【题型】解答题　【知识点】解析几何　【难度】medium
(2023·上海嘉定·一模) 抛物线$y^2=4x$上有一动点$P(s,t)$，$t>0$．过点$P$作抛物线的切线$l$，再过点$P$作直线$m$，使得$m\perp l$，直线$m$和抛物线的另一个交点为$Q$．\\[5pt]
(1)当$s=1$时，求切线$l$的直线方程；\\[5pt]
(2)当直线$l$与抛物线准线的交点在$x$轴上时，求三角形$OPQ$的面积（点$O$是坐标原点）；\\[5pt]
(3)求出线段$|PQ|$关于$s$的表达式，并求$|PQ|$的最小值；
【解答】
% 答案部分
【答案】(1)切线方程为：$y=x+1$

(2)$S_{\triangle OPQ}=12$

(3)详见解析

% 知识点部分
【知识点】求在曲线上一点处的切线方程（斜率）、抛物线中的三角形或四边形面积问题

% 分析部分
【分析】（1）利用求导解决点在抛物线上的切线问题；

（2）利用第一问的计算结果，得到直线$m$的方程，求出线段$|PQ|$的长，和$O$到直线$m$的距离，计算面积即可；

（3）利用求导得到直线$l$的方程，从而得到直线$m$的方程，求出点$Q$的坐标，联立得到$|PQ|$的表达式，再根据求导研究表达式的增减性，从而得到$|PQ|$的最小值.

% 详解部分
【详解】(1）当$s=1$时，点$P(1,2)$，又因为点$P$在抛物线上，
由于点在第一象限，则$y=2x^{\frac{1}{2}}$，
求导$y'=x^{-\frac{1}{2}}$，代入$P(1,2)$，则$k=y'=1$
所以过点$P$的切线方程为：$y=x+1$；

（2）当直线$l$与抛物线准线的交点在$x$轴上时，
则直线$l$过点$(-1,0)$，由于（1）的切线方程过点$(-1,0)$，
则此时切线方程为$y=x+1$，又因为$m\perp l$，
则$m$的方程为：$y=-x+3$.

联立$\begin{cases} y=-x+3 \\ y^2=4x \end{cases}$，解得$\begin{cases} x=1 \\ y=2 \end{cases}$或$\begin{cases} x=9 \\ y=-6 \end{cases}$．

故点$P(1,2)$点$Q(9,-6)$，

则$|PQ|=\sqrt{8^2+8^2}=8\sqrt{2}$，

$O$到直线$m$的距离为：$d=\frac{|3|}{\sqrt{2}}=\frac{3\sqrt{2}}{2}$，

则面积为$S_{OPQ}=\frac{1}{2}×\frac{3\sqrt{2}}{2}×8\sqrt{2}=12$．

（3）由于点$P(s,2\sqrt{s})(s>0)$，

所以点$P$在第一象限，则$y=2x^\frac{1}{2}$，

求导$y'=x^{-\frac{1}{2}}$，代入$k=y'=s^{-\frac{1}{2}}$，即$k=\frac{\sqrt{s}}{s}$，

则直线$l$的方程为：$\sqrt{s}y - x - s = 0$，

所以直线$m$的方程为：$x=-\frac{1}{\sqrt{s}}y+(2+s)$，

联立抛物线于直线$m$得：$\begin{cases} x=-\frac{1}{\sqrt{s}}y+(2+s) \\ y^2=4x \end{cases}$，得$y^2+\frac{4}{\sqrt{s}}y-4(2+s)=0$，

令$Q(m,n)$，则$2\sqrt{s}+n=-\frac{4}{\sqrt{s}}$，即$n=-2\sqrt{s}-\frac{4}{\sqrt{s}}$，

$|PQ|=\sqrt{1+\frac{1}{s}}×\left|2\sqrt{s}+2\sqrt{s}+\frac{4}{\sqrt{s}}\right|=\sqrt{1+\frac{1}{s}}×\left|4\sqrt{s}+\frac{4}{\sqrt{s}}\right|$

$=4\sqrt{\left(1+\frac{1}{s}\right)\left(\sqrt{s}+\frac{1}{\sqrt{s}}\right)^2}=4\sqrt{\left(1+\frac{1}{s}\right)\left(s+\frac{1}{s}+2\right)}$，

令$h(s)=\left(1+\frac{1}{s}\right)\left(s+\frac{1}{s}+2\right)$，则$h'(s)=\frac{s^3-3s-2}{s^3}=\frac{(s+1)^2(s-2)}{s^3}$，
当$h'(s)>0$时，$s>2$，$h(s)$单调递增，当$h'(s)<0$时，$0<s<2$，$h(s)$单调递减，

所以当$s=2$时， $h(s)$取最小值，即$|PQ|_{\min}=4\sqrt{\frac{3}{2}×\frac{9}{2}}=6\sqrt{3}$．
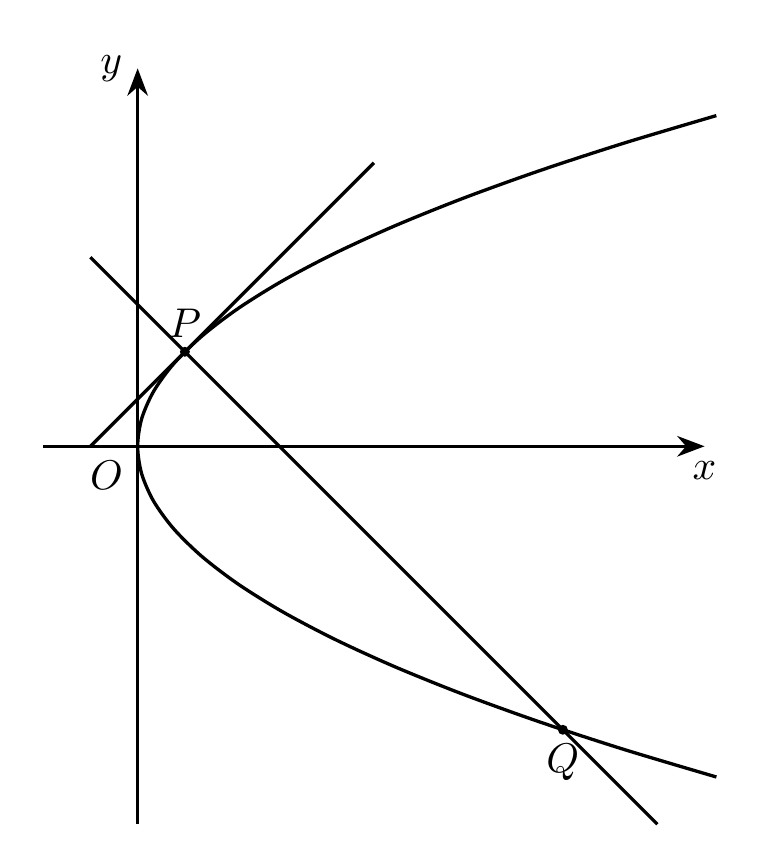
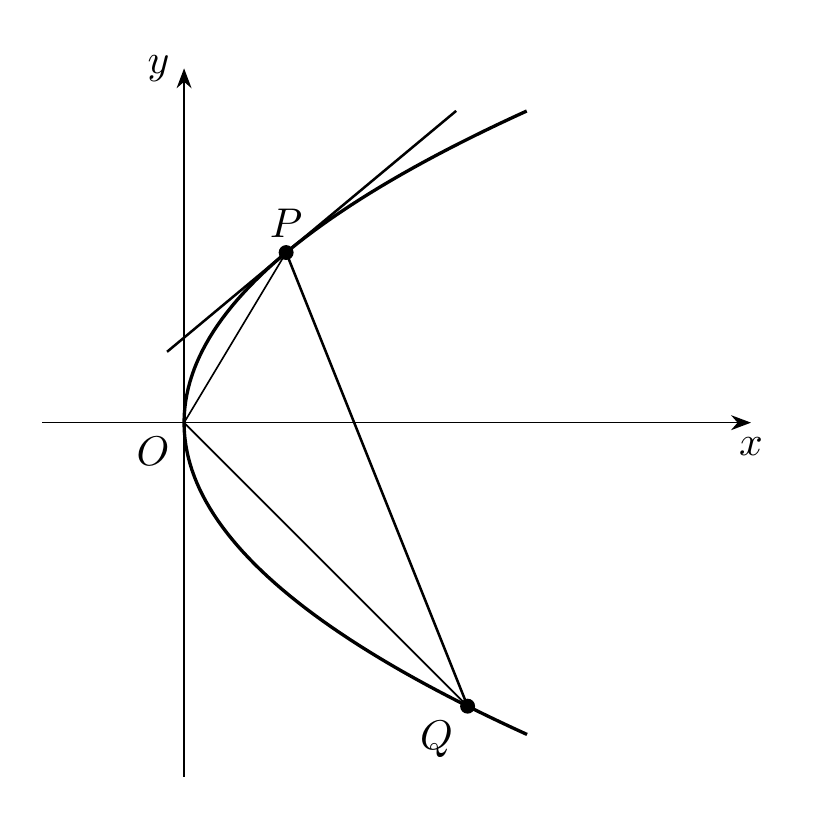